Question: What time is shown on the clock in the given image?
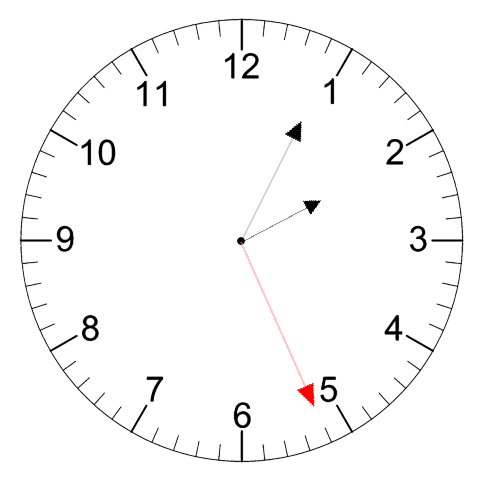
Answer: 02:04:26